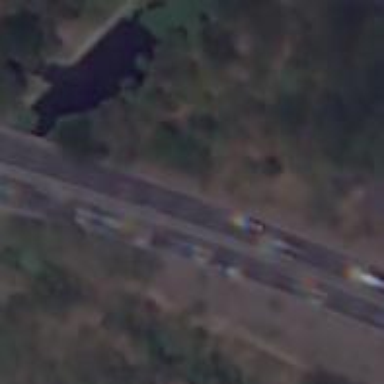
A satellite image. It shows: Bridge over motorway.